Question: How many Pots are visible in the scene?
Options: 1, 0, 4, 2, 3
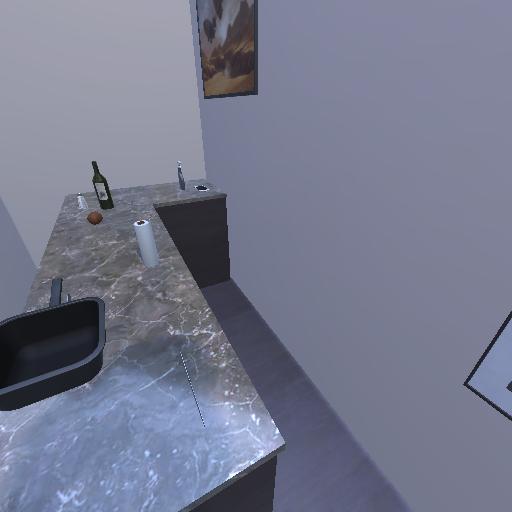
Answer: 1